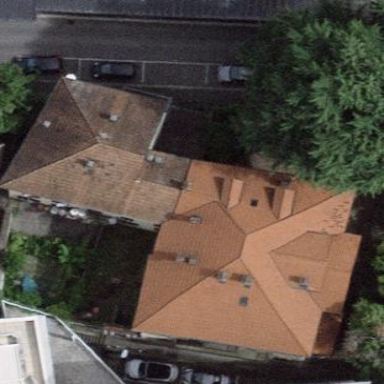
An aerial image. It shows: Building with hipped roof.